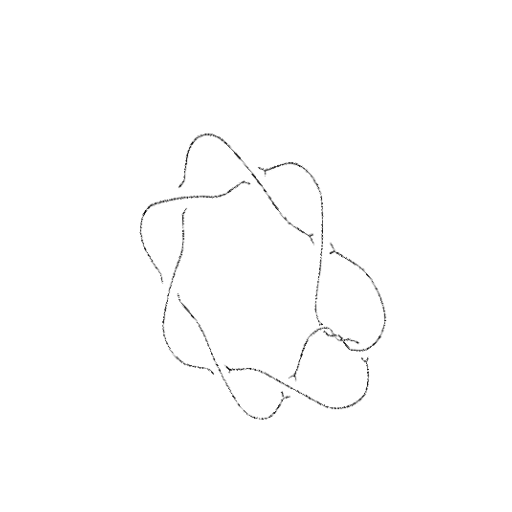
Crossing number: 10